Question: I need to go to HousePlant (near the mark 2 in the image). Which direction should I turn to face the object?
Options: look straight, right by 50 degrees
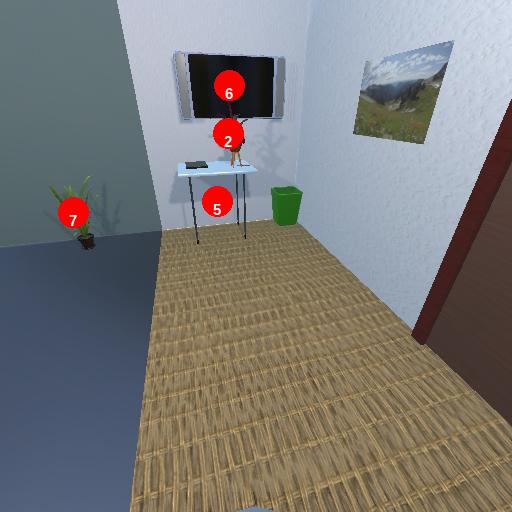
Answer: look straight